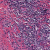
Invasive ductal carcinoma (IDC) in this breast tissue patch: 1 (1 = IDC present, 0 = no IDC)